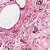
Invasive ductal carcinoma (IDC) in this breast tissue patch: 0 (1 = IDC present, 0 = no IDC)